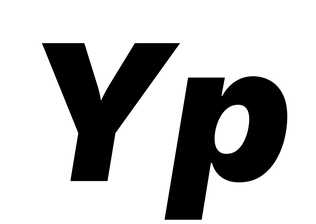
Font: Inter-Italic_Black_Italic